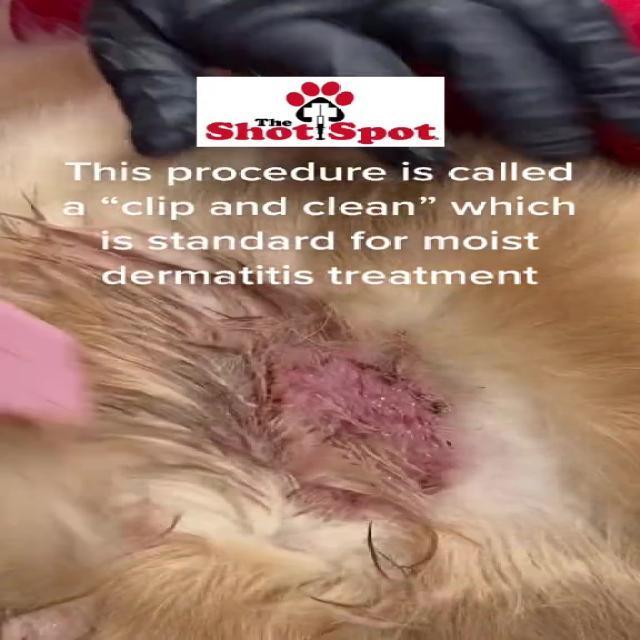
Canine dermatitis — inflammation of the skin presenting with erythema, pruritus, papules, and excoriation. May be allergic, contact, or atopic in origin.